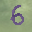
Label: 6